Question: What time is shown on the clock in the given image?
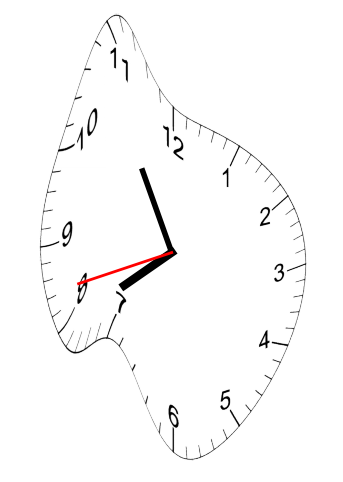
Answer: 07:54:42